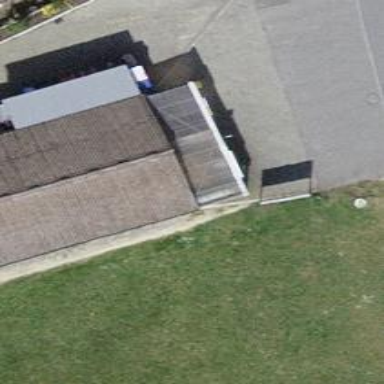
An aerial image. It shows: Convenience shop.